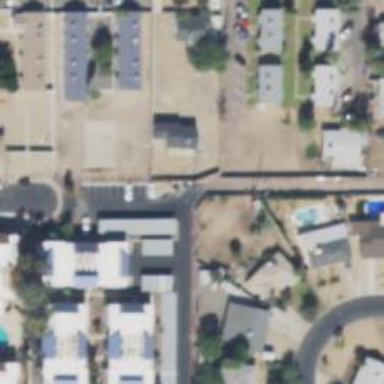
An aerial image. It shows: Alleyway designated as service road.